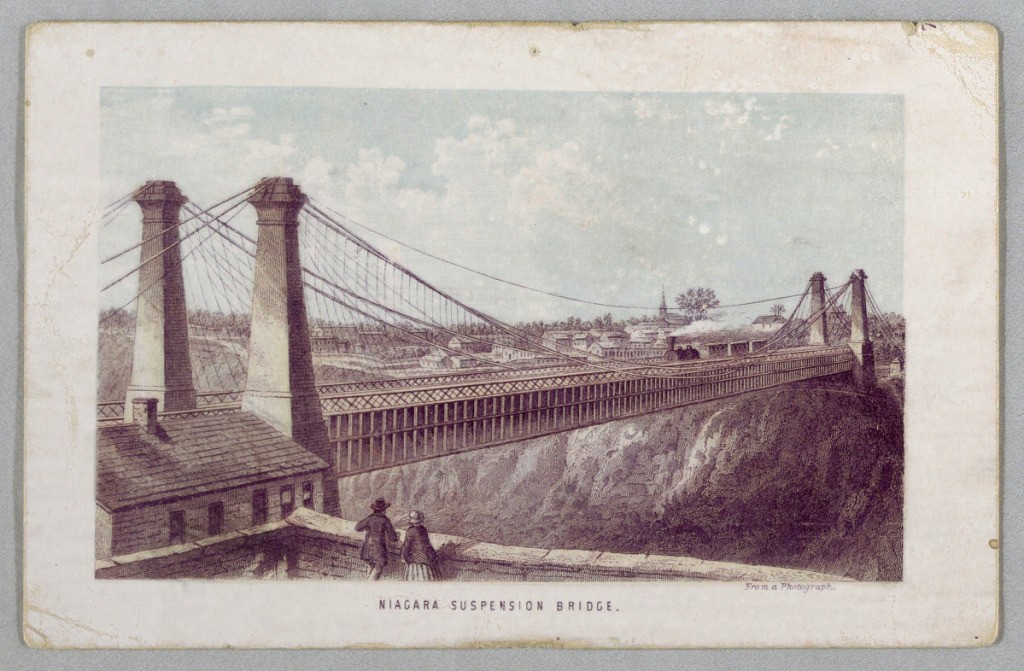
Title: Niagara Falls from The Falls of Niagara: Being a Complete Guide
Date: ca. 1857
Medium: Color wood engraving on white paperboard
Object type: Print
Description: Horizontal rectangle.